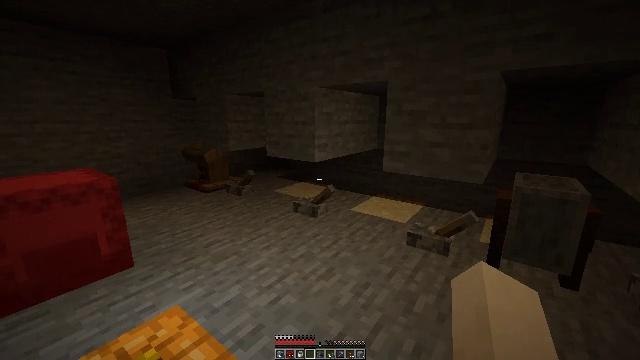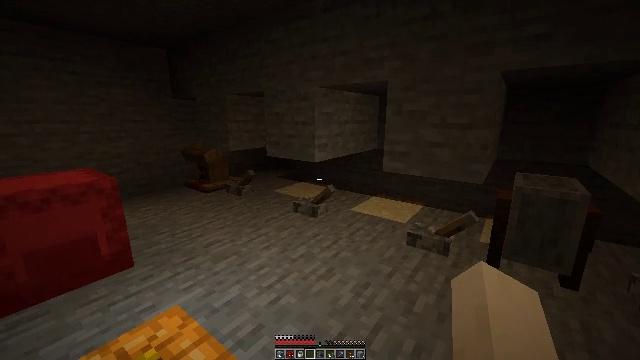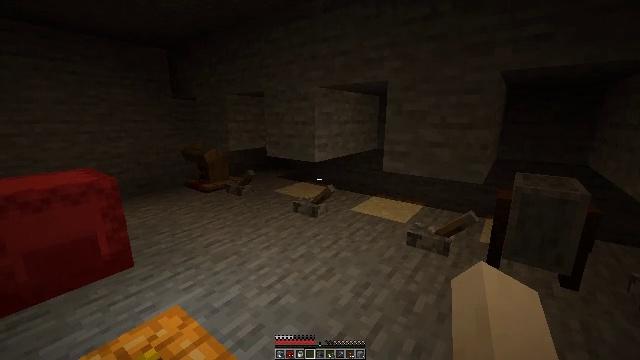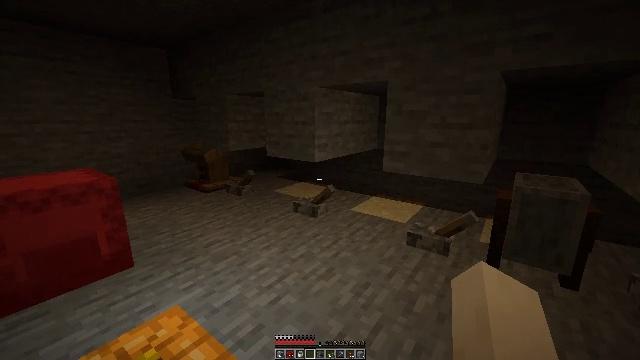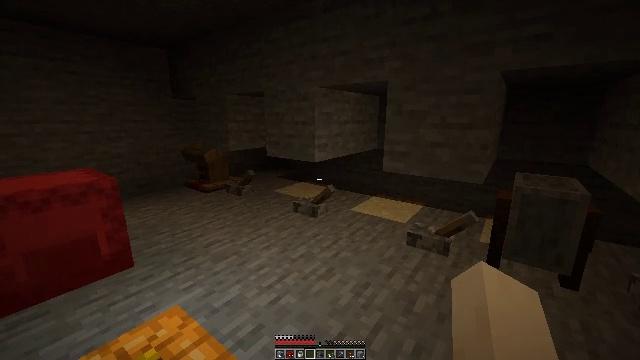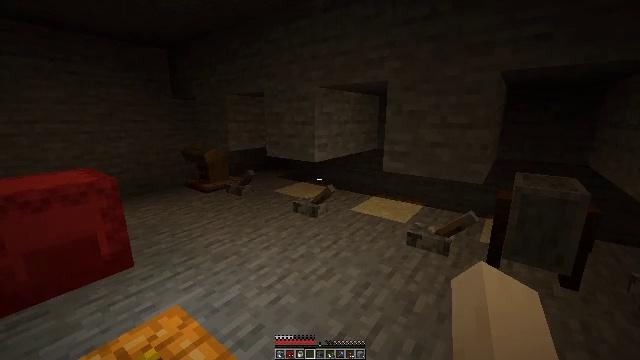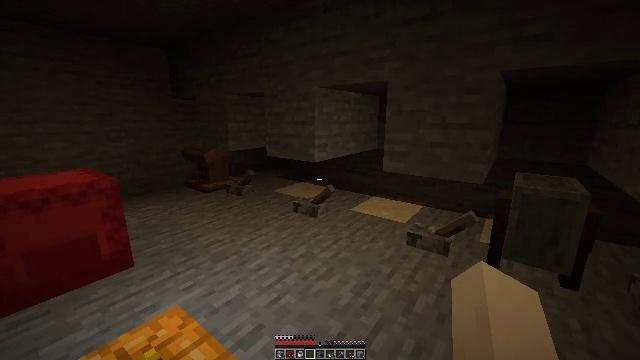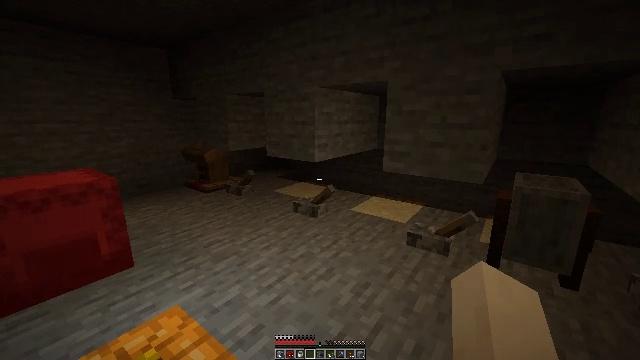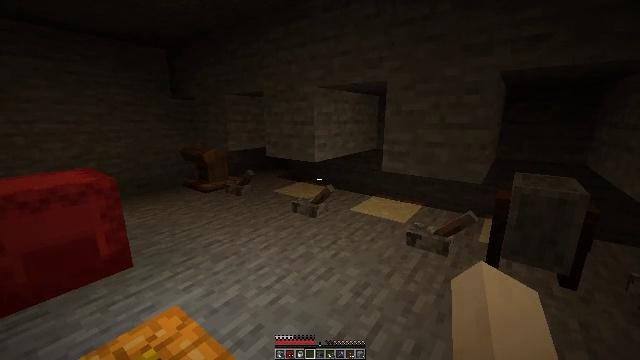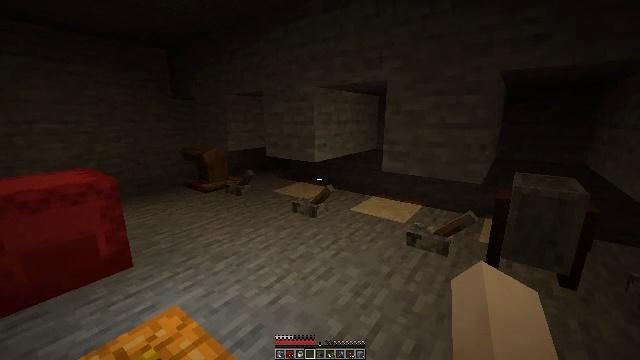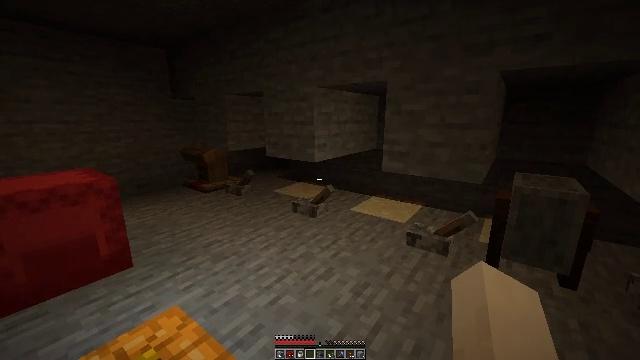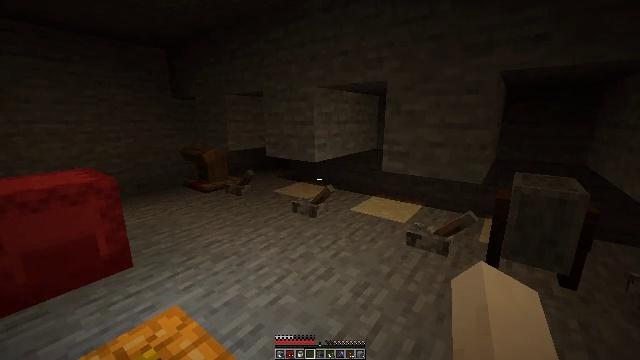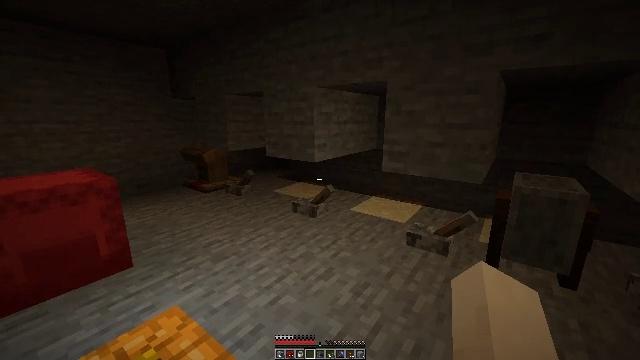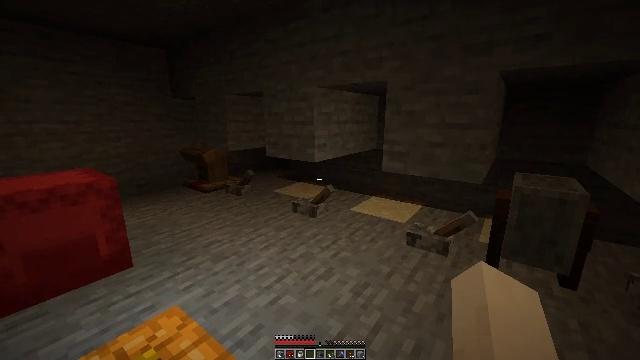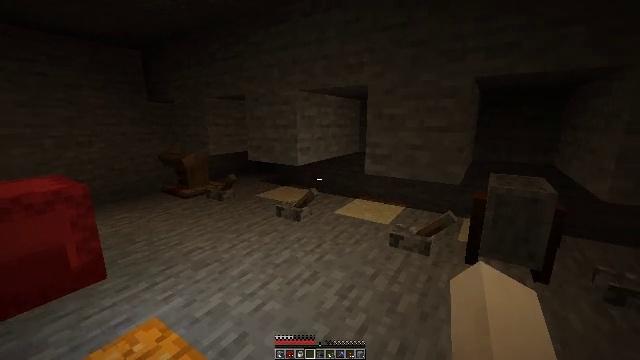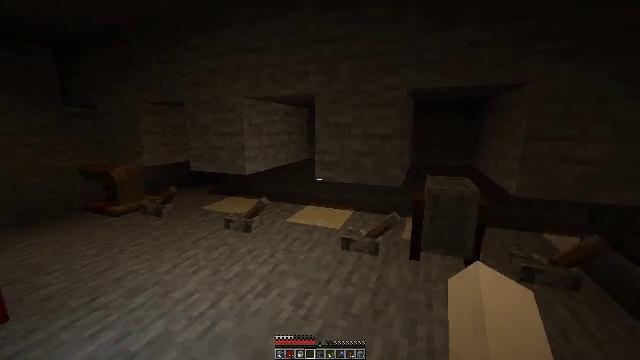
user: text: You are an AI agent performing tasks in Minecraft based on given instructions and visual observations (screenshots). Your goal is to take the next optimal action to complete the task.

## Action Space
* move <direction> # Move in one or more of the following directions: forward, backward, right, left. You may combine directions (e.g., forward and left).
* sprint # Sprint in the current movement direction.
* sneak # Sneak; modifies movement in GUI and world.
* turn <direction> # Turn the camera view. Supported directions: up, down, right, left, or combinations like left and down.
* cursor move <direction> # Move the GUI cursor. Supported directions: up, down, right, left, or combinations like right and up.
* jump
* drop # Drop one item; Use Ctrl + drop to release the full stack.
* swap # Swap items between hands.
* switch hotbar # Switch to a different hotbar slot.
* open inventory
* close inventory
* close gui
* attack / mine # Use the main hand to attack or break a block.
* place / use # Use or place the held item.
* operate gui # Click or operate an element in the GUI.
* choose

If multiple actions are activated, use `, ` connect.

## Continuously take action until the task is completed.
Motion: motion action
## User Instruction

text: Recover the brewing stand by mining it.
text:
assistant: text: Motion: no_op
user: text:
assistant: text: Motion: no_op
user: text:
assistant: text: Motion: no_op
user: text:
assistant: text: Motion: no_op
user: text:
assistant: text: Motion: no_op
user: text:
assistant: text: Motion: no_op
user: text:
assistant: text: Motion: no_op
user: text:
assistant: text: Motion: no_op
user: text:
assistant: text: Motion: no_op
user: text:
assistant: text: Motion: no_op
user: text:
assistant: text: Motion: no_op
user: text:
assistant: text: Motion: no_op
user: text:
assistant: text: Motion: no_op
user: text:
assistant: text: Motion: turn right
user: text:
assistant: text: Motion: turn right and up
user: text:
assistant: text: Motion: turn right and up
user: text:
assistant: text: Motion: turn right
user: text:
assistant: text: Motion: turn right
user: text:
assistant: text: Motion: turn right
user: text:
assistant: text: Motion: no_op
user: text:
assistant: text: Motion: no_op
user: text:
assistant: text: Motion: no_op
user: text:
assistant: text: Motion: no_op
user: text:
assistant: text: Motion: no_op
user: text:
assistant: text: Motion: no_op
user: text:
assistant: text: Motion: no_op
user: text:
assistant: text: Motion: no_op
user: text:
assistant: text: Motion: turn left
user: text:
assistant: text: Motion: turn left and down
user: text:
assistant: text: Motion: turn left and down